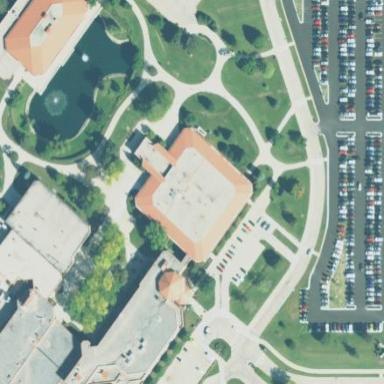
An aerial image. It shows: College building.